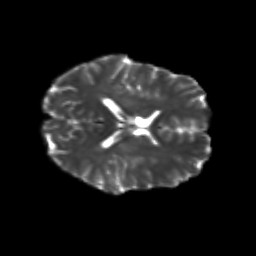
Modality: T2w
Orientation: axial
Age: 23
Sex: male
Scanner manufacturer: siemens
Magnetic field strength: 3 T
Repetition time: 3.5 s
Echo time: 0.113 s